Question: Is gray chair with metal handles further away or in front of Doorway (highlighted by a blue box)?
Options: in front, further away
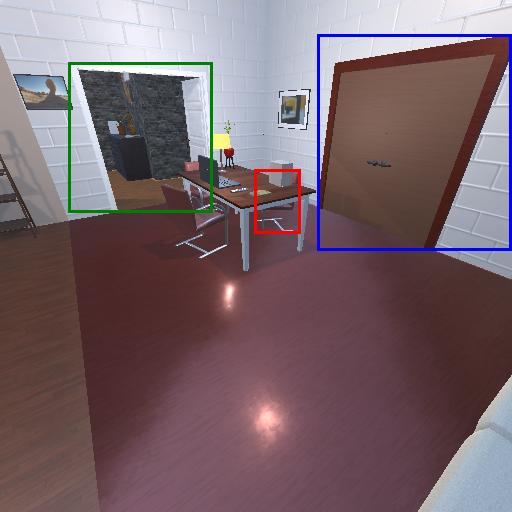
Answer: in front